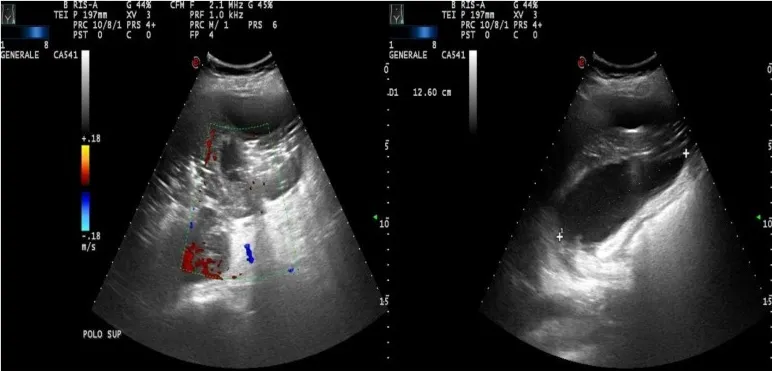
Abdomen ultrasound showing a decrease of the spleen volume and avascularization of the spleen after SSAE.
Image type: radiology (ultrasound)